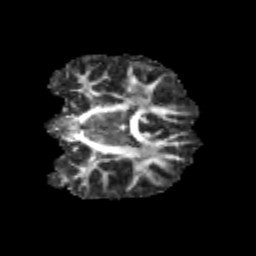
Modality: FA
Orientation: coronal
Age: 11
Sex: female
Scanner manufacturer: siemens
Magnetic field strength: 3 T
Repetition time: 3.8 s
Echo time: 0.07 s